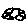
Label: car